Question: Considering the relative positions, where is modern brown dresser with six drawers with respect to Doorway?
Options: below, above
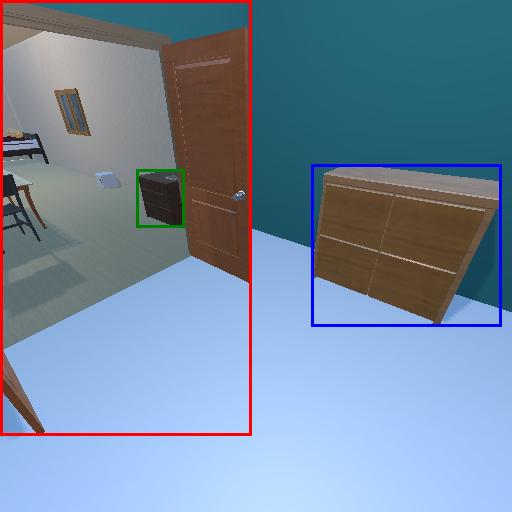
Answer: below